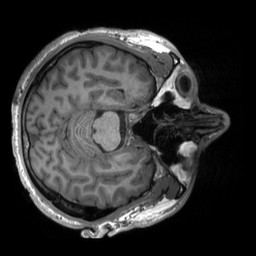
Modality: T1w
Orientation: axial
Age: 24
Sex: male
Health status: healthy
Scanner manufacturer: siemens
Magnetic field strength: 3 T
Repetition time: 2.3 s
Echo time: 0.00232 s